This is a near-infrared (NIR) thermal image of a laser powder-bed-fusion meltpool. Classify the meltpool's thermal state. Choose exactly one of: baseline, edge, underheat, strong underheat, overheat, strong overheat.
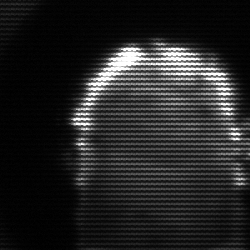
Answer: baseline